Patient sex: F
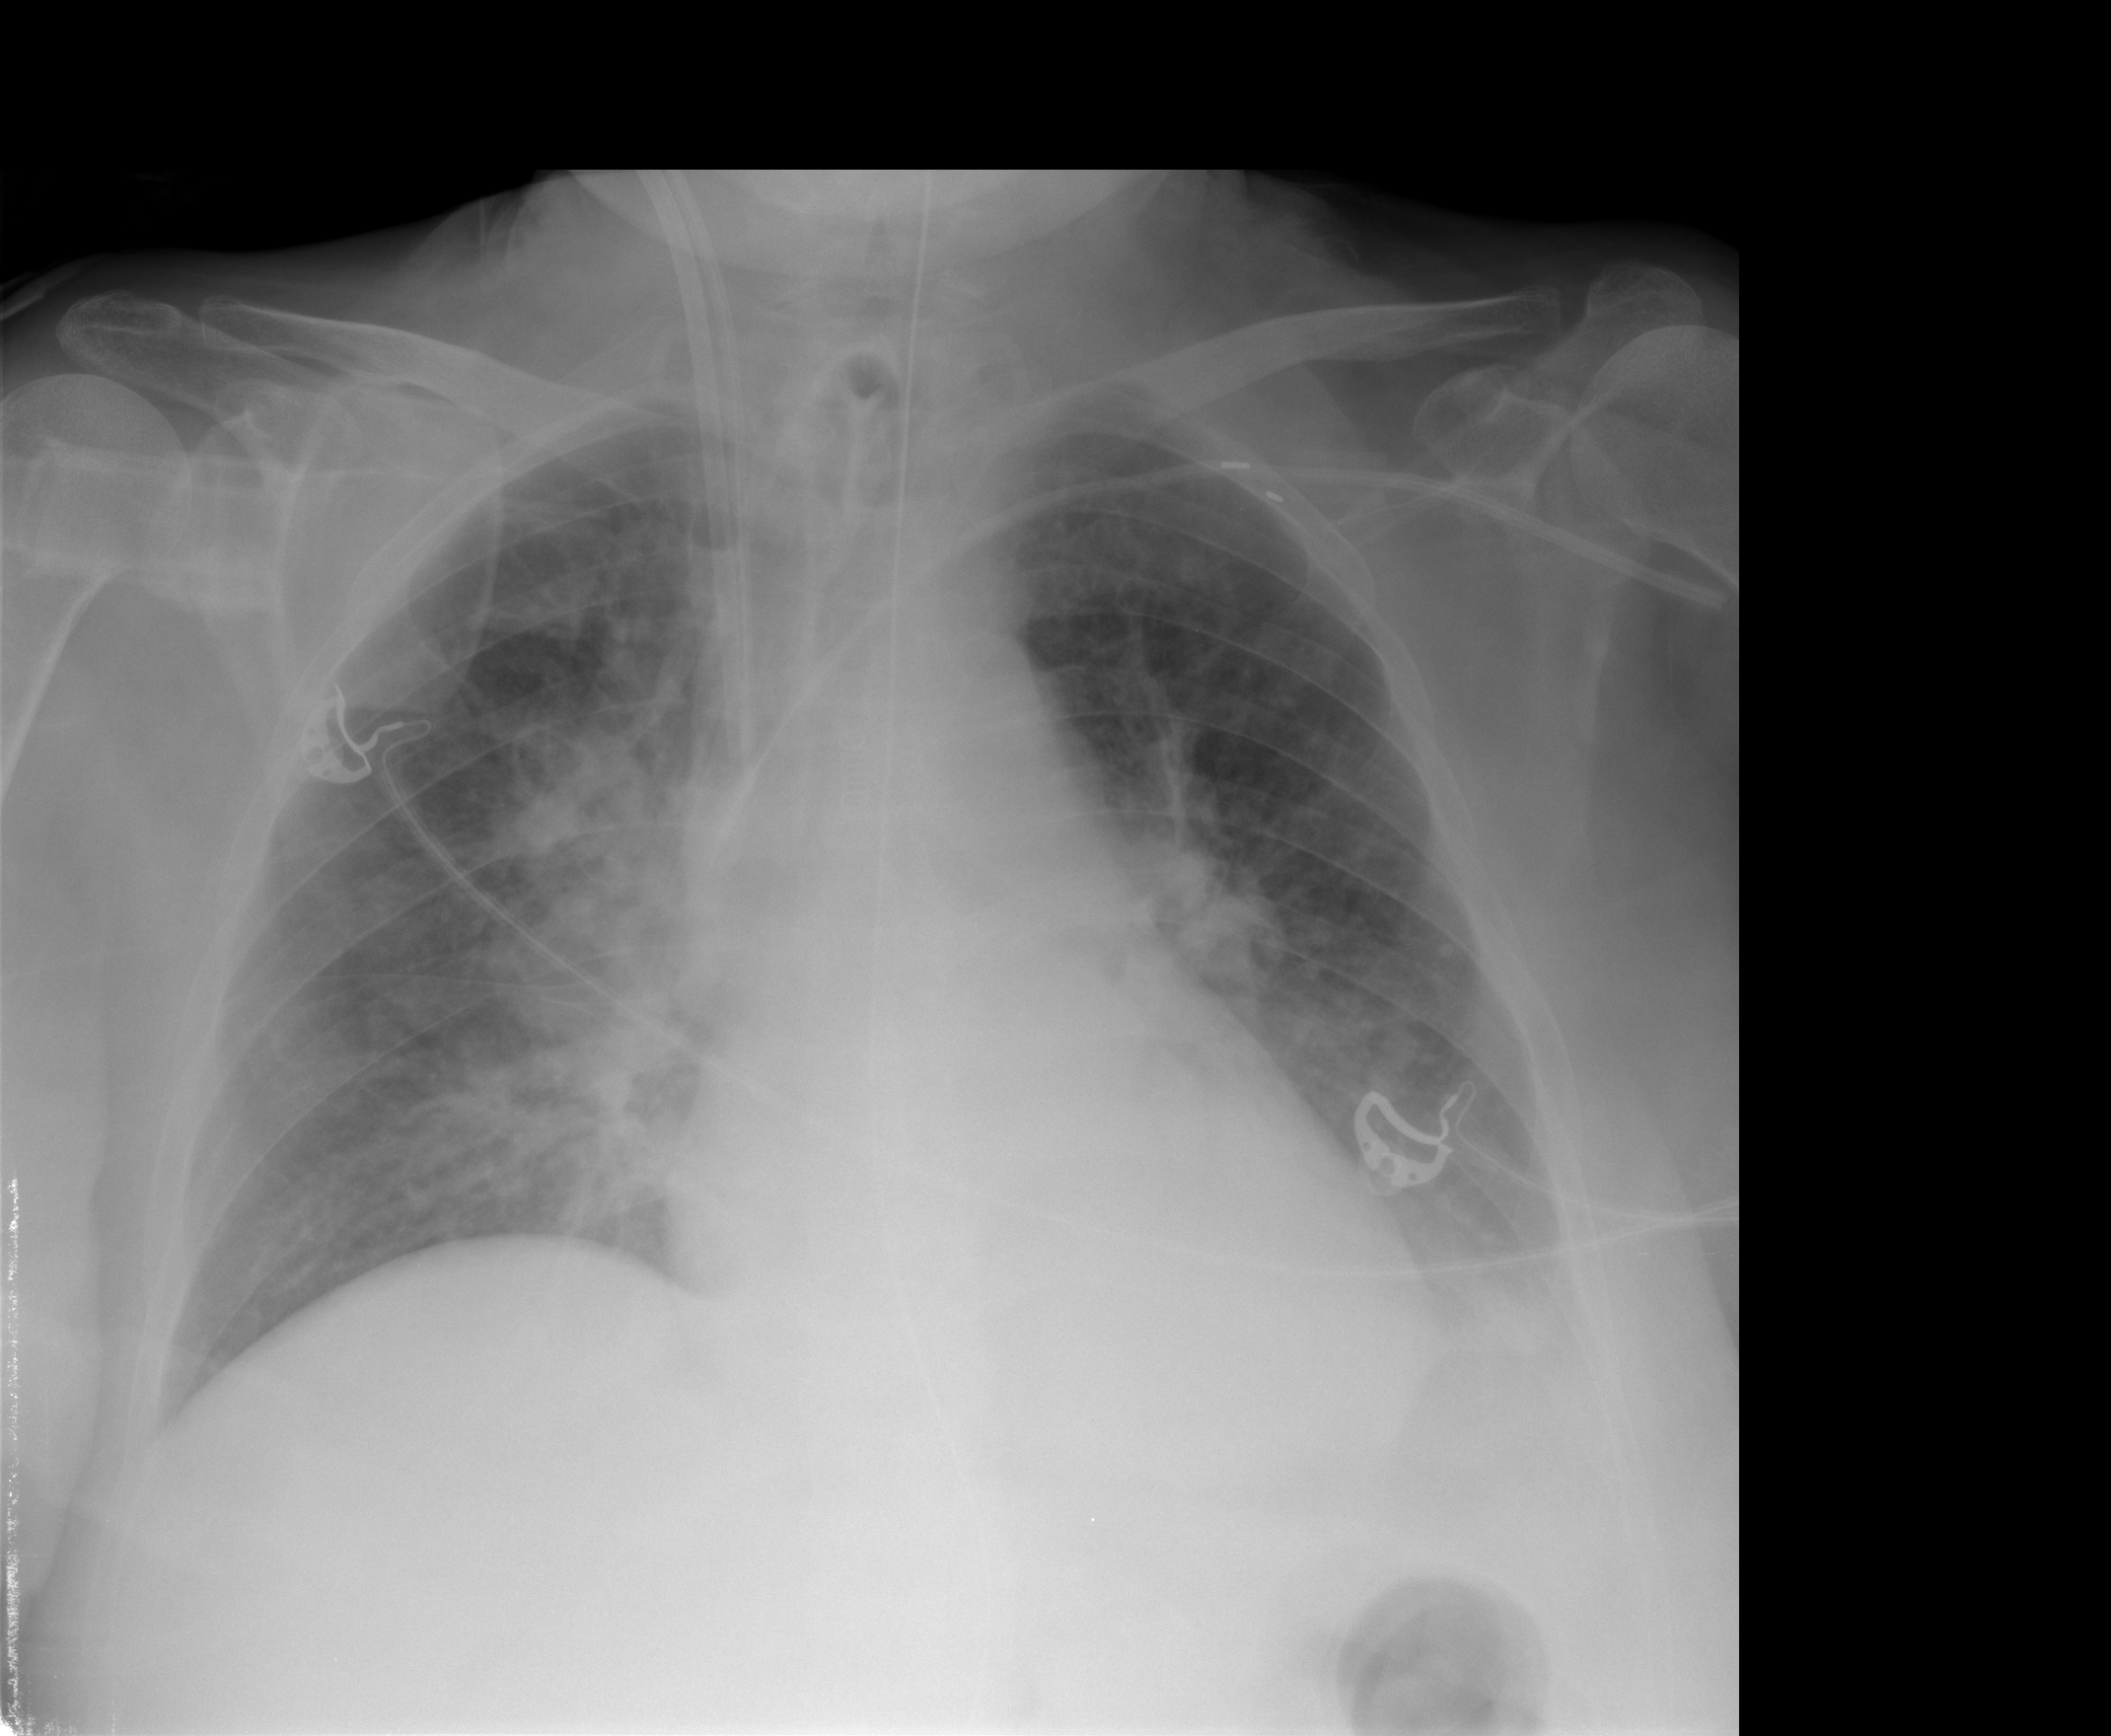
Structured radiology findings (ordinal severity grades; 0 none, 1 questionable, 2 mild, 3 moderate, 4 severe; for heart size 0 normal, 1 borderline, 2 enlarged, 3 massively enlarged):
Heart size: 2
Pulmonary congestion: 2
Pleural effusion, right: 0
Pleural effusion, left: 2
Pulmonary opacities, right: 2
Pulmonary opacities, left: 2
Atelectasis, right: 2
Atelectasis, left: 2